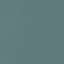
Land use / land cover: SeaLake